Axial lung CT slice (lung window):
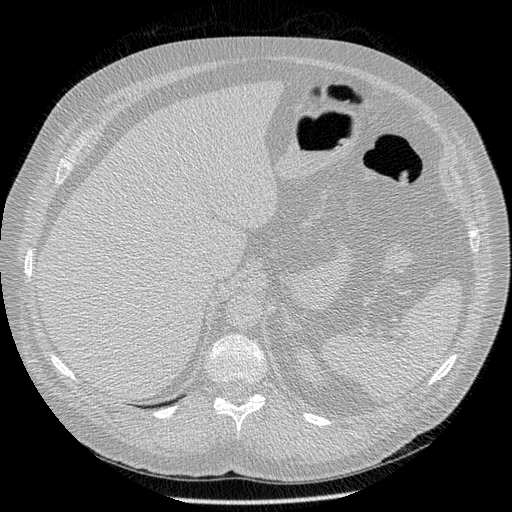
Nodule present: no